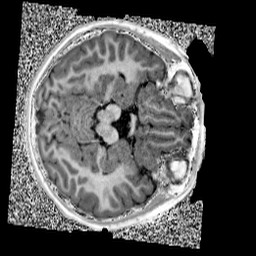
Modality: UNIT1
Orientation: axial
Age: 10
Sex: female
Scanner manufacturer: siemens
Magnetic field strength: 3 T
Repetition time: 4 s
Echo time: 0.00299 s